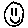
Label: smiley face